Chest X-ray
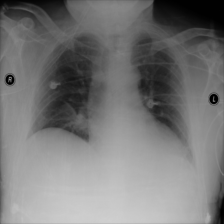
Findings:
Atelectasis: negative
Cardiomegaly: negative
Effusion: negative
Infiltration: negative
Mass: negative
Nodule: negative
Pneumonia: negative
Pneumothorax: negative
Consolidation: negative
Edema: negative
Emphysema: negative
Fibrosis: negative
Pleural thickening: negative
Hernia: negative